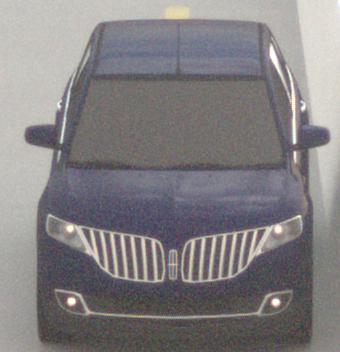
Make: Lincoln
Model: MKX
Detailed model: Gen. 1 CD3
Model produced from: 2010
Model produced until: 2015
Doors: 5
Color: blue
Road condition: dry road
Daytime: night
Contrast: low contrast